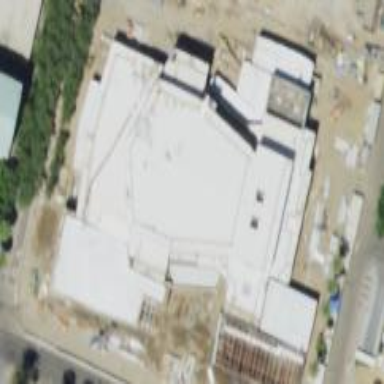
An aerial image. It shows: Arts center housed in building.